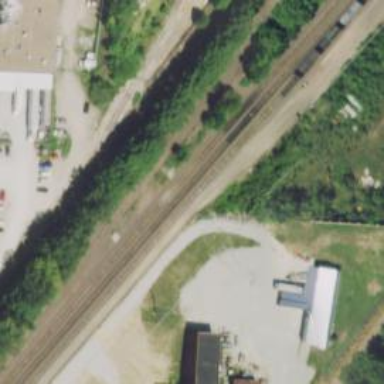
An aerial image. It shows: Railway track.